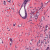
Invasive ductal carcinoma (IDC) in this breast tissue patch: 1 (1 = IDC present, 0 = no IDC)